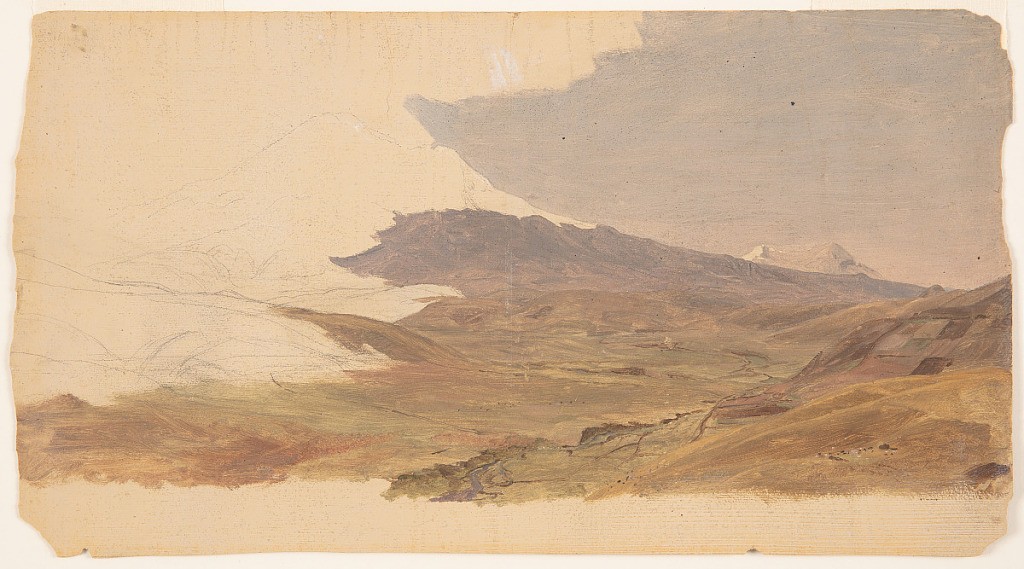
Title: Chimborazo and Carihuairazo, Ecuador
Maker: Frederic Edwin Church, American, 1826–1900
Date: possibly September 17, 1853
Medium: Oil and graphite on thin paperboard
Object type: drawing
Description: Unfinished landscape sketch showing a view of the mountain Chimborazo and the volcano Carihuairazo in Ecuador, likely seen from near the town of San Juan, west of Riobamba. In the foreground, the nearby hillside, covered in a patchwork of cultivated fields, descends from right to left at lower right. The valley floor extends into the middle distance at center, while the hills on the opposite side of the valley are rendered only in graphite. In the middle distance, the terrain rises abruptly and meet the rugged furrows of Chimborazo at its base. The mountain's two peaks are rendered only in graphite. In the background at right, the volcano Carihuairazo is visible, partially covered in snow. The sky above at right is clear, while it is unrendered at left. In a diary entry from this trip, the artist notes that a thunderstorm cut him short and drove him down the hill. The blank spot at upper left may be the oncoming thunderstorm that he was unable to paint.